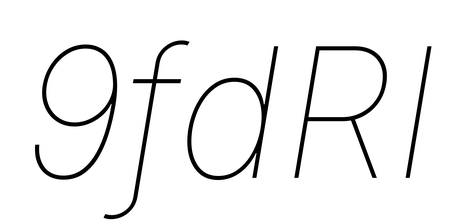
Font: Inter-Italic_Thin_Italic